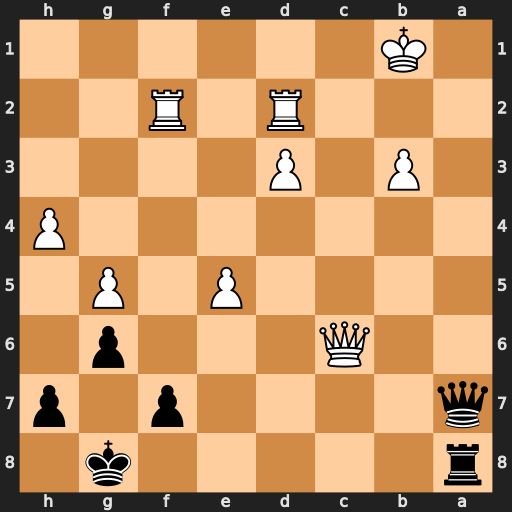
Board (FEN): r5k1/q4p1p/2Q3p1/4P1P1/7P/1P1P4/3R1R2/1K6
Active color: b
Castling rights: -
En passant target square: -
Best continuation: Qa1+ Kc2 Ra2#